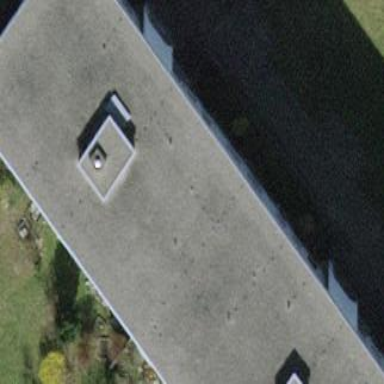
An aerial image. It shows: Flat-roofed apartment building.